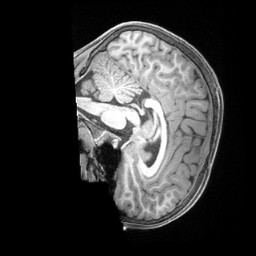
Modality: T1w
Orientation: sagittal
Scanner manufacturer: siemens
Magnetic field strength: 3 T
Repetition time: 2.4 s
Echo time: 0.00224 s